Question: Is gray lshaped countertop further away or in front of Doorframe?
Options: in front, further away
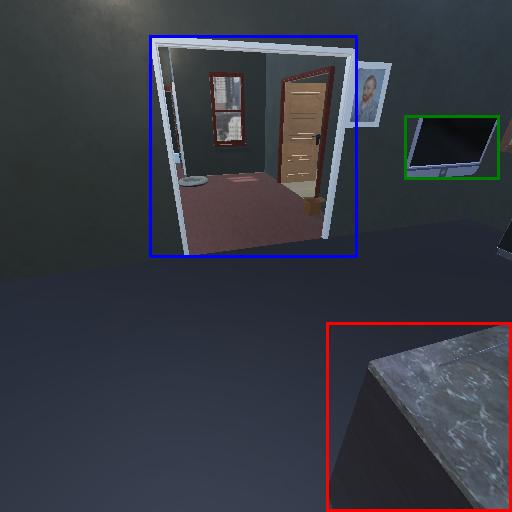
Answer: in front